Question: - I think I figured it out but please read my question if you'd like and check that my solution (in answers) is correct, thank you.
I'm new to the splitViewController and I'm having a hard time understanding how I should pop the detail view controller when the master is popped.
This may be hard for me to explain but I will try my best, here is a screenshot to understand my storyboard:

The MasterView is a NavigationController that has RootViewController of a TableView, when a user selects a cell the masterView pushes the next tableview and the detail is changed programmatically like so:
'''
detailViewController = (CCGViewController *)[[self.splitViewController.viewControllers lastObject] topViewController];
'''
'''
[detailViewController performSegueWithIdentifier:@"replaceSearchWithSponsor" sender:self];
'''
This is working to drill down but when I pop the Master View navigation controller I'd like to set up a good way to pop the detail views in their navigation stacks.
Any suggestions would be greatly appreciated.
thank you.
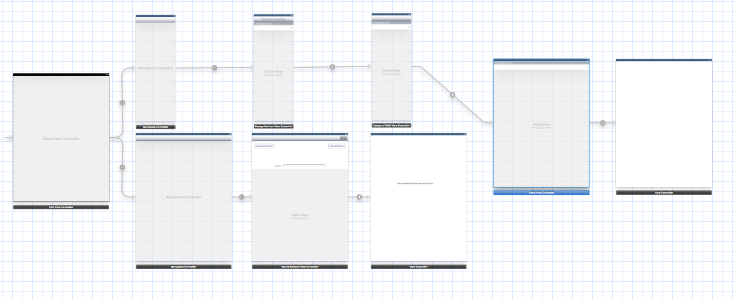
Answer: I just subclassed UINavigationController and when I popped MasterNavigationController I popped the Detail as well. This seems to work for me, if you see any potential issues let me know:
in .h :
'''
@interface CCGPopMasterNavigationController : UINavigationController
@end
'''
in .m
'''
@interface CCGPopMasterNavigationController ()
@end
@implementation CCGPopMasterNavigationController
- (UIViewController *)popViewControllerAnimated:(BOOL)animated {
[[[[self.splitViewController.viewControllers lastObject] topViewController]navigationController
] popViewControllerAnimated:animated];
return [super popViewControllerAnimated:animated];
}
@end
'''